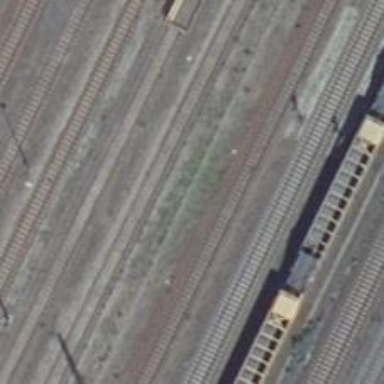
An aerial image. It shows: Railway service station.